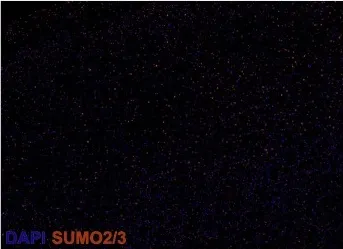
Composite wide-field fluorescent multiplex immunohistochemistry (mIHC) images (yellow, SUMO1; red, SUMO2/3; blue, DAPI,). (D) Contralateral, SUMO2/3. Capture parameters of ipsilateral and contralateral images were identical. Cropped ROIs were taken from comparable layers of cortex. The intensity of SUMO1 and SUMO2/3 immunoreactivity is increased in neurons residing within the penumbral tissue compared to neurons in the matched contralateral anatomy.
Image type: pathology (immunostaining)